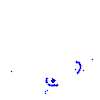
Particle: kaon